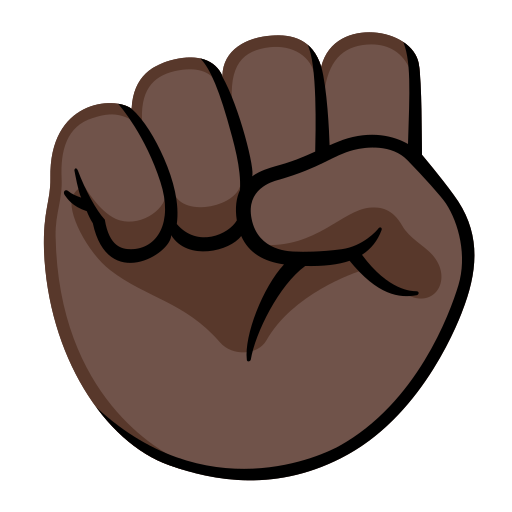
Emoji: ✊🏿